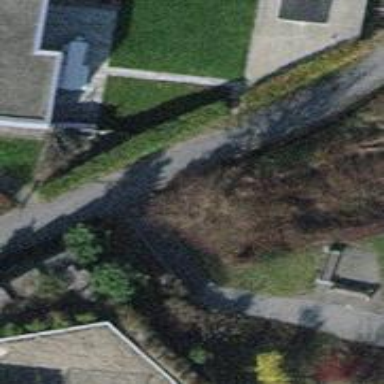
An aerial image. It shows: Road with steps.